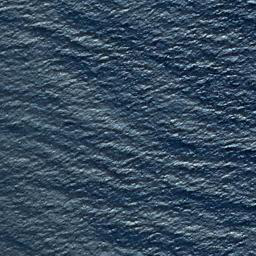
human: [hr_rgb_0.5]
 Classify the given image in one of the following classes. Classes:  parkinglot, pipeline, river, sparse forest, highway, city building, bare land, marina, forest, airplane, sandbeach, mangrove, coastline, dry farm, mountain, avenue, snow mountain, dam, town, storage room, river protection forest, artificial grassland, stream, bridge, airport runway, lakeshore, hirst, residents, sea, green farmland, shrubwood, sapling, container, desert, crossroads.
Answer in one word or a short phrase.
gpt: sea